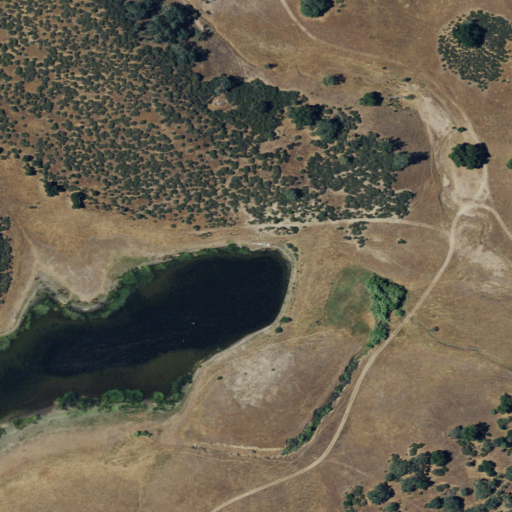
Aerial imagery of valley in California named Gloria Valley containing grassland, shrub, herbaceous wetlands, open water, mixed forest, woody wetlands, and evergreen forest